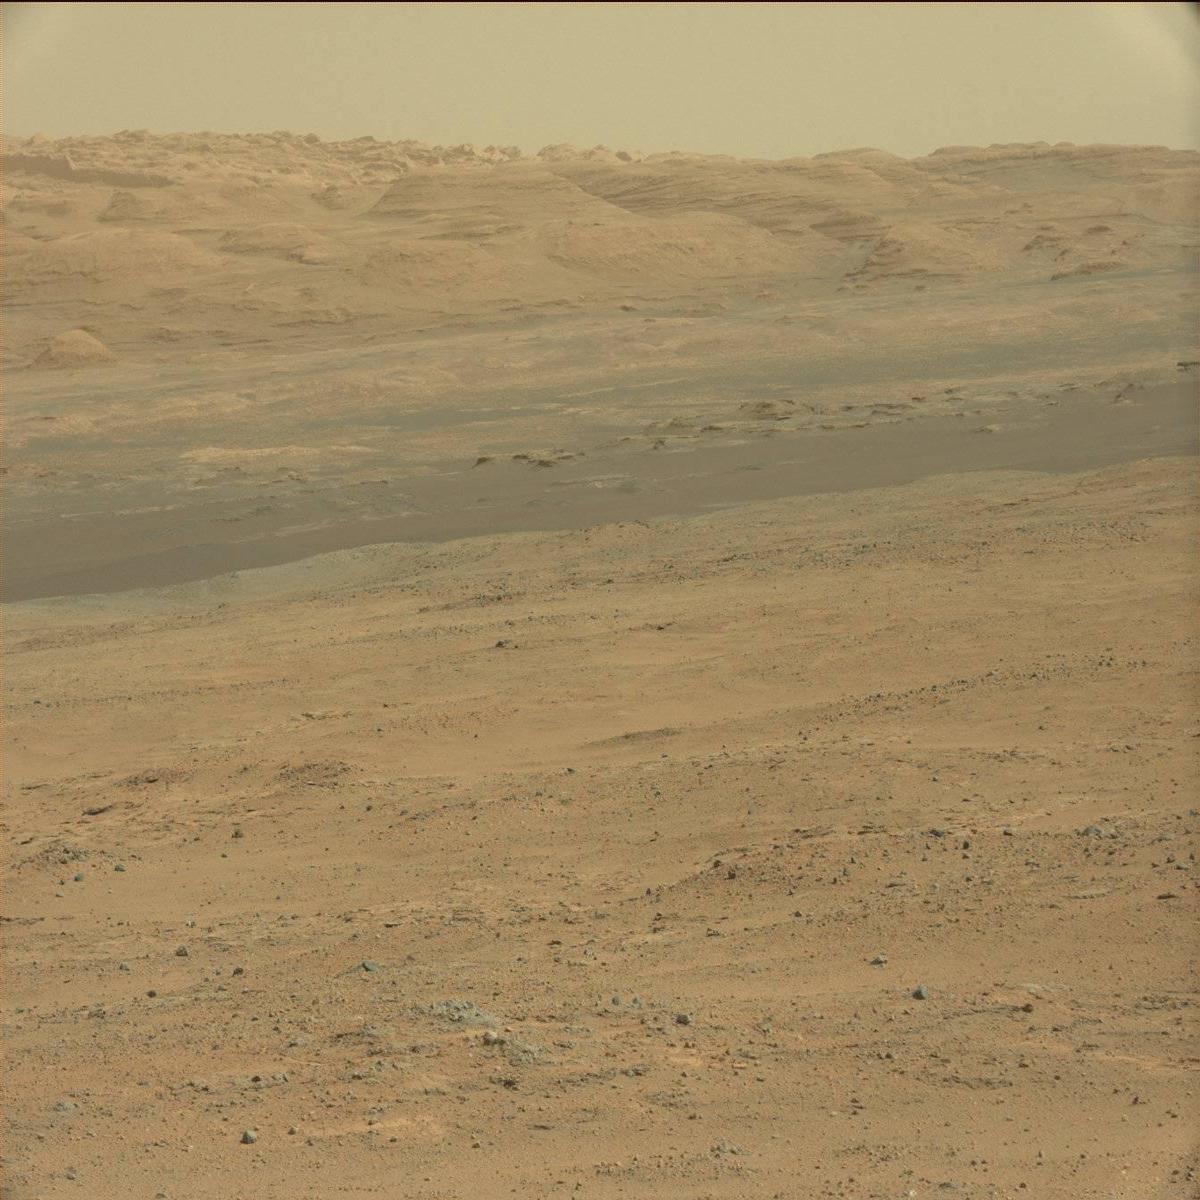
Terrain classes present: Bedrock, Ridge, Sand / Soil, Sky